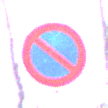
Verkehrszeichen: EingeschraenktesHalteverbot
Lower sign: ZeitangabenMitBeschraenkungAufWochentage3
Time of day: Midday
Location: Outdoor (Nature)
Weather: Overcast
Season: Autumn
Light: Natural